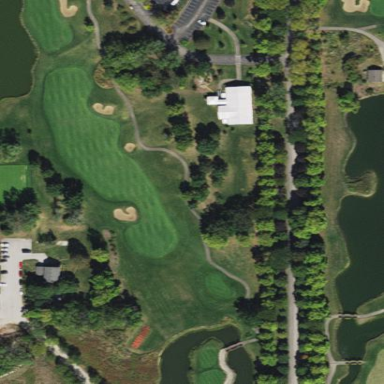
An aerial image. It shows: Golf fairway surrounded by grass.